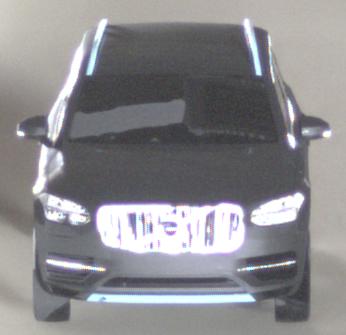
Make: Volvo
Model: XC90 B5
Detailed model: XC90 (L)
Model produced from: 2019/08
Model produced until: 2020/04
Doors: 5
Color: black
Road condition: dry road
Daytime: midday
Contrast: medium contrast